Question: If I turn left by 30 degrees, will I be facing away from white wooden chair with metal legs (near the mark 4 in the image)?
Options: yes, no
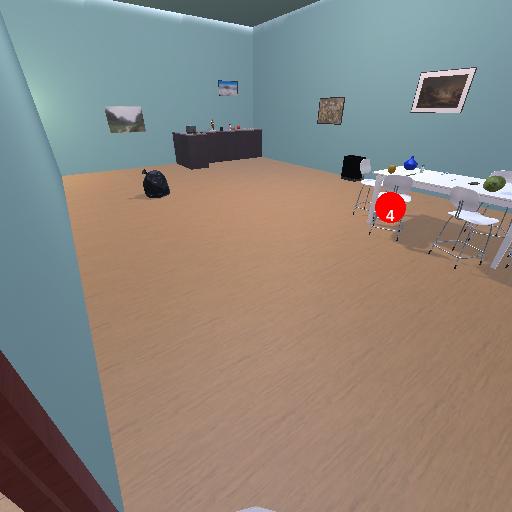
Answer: yes